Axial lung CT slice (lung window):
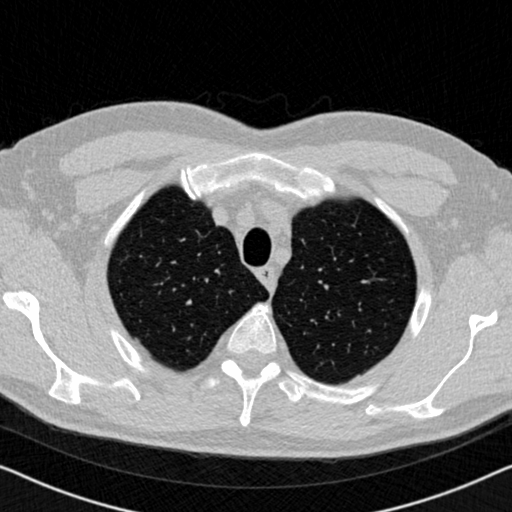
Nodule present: no